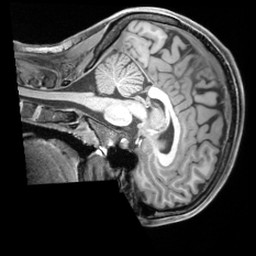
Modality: T1w
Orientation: sagittal
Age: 20
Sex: female
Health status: ill
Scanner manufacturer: siemens
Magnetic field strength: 3 T
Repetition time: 2.2 s
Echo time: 0.00218 s